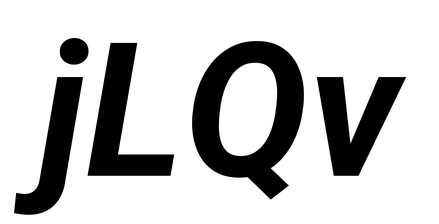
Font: Roboto-Italic_Bold_Italic